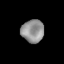
Tissue: skin
Cell type: Epithelial cells
Senescence score: 0.1943
Nuclear area (px): 510
Mean DAPI intensity: 144.078